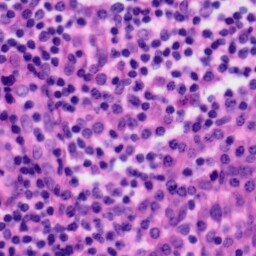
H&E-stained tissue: Tonsil